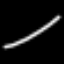
Label: line